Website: walmart
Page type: account-selection
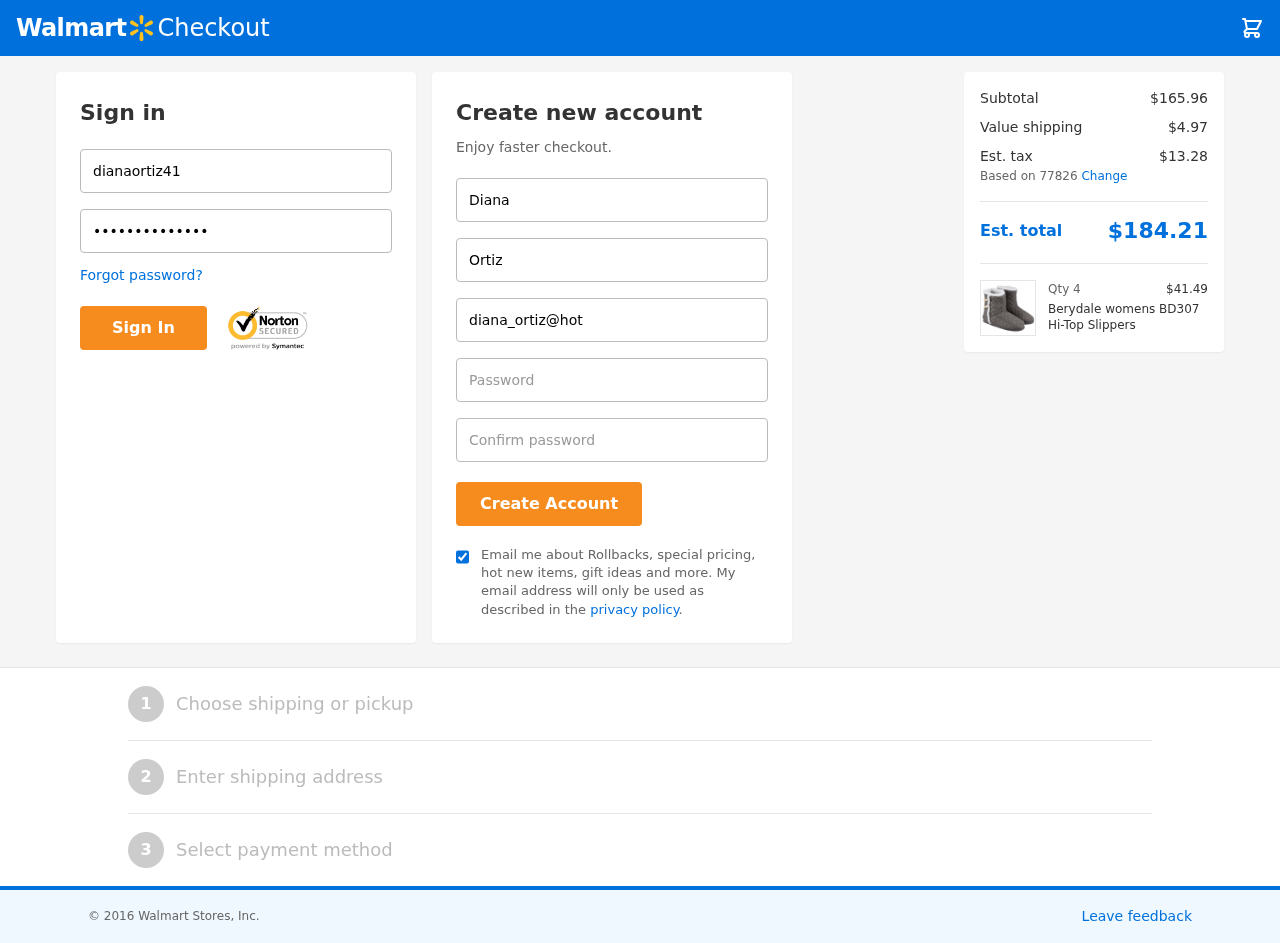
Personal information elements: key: PII_EMAIL
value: diana_ortiz@hotmail.com
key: PII_FIRSTNAME
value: Diana
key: PII_LASTNAME
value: Ortiz
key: PII_LOGIN_USERNAME
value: dianaortiz41
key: PII_POSTCODE
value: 77826
Product elements: key: PRODUCT1_NAME
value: Berydale womens BD307 Hi-Top Slippers
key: PRODUCT1_PRICE
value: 41.49
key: PRODUCT1_QUANTITY
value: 4
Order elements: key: ORDER_SUBTOTAL
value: $165.96
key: ORDER_SHIPPING_COST
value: $4.97
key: ORDER_TAX
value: $13.28
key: ORDER_TOTAL
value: $184.21